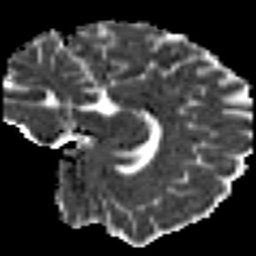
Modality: MD
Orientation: sagittal
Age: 25
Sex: female
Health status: healthy
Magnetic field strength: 3 T
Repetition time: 8.4 s
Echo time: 0.0926 s